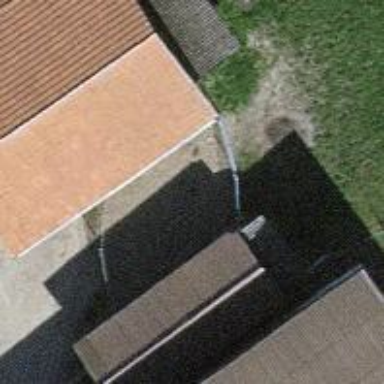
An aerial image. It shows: Garage.